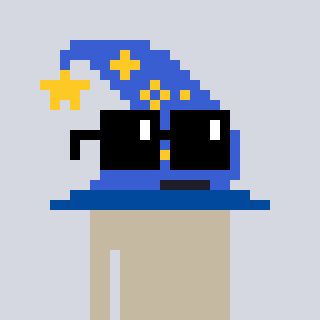
a pixel art character with square black sunglasses, a wizard hat-shaped head and a gunk-colored body on a cool background